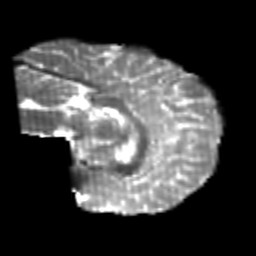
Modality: T2w
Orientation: sagittal
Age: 21
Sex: male
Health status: healthy
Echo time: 0.074 s